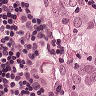
Metastatic tissue present: yes